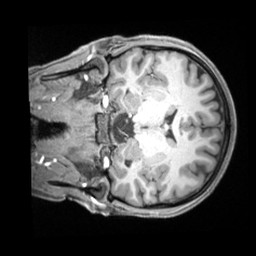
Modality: T1w
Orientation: coronal
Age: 20
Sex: female
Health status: ill
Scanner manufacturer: siemens
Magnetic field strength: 3 T
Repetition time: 2.2 s
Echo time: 0.00218 s